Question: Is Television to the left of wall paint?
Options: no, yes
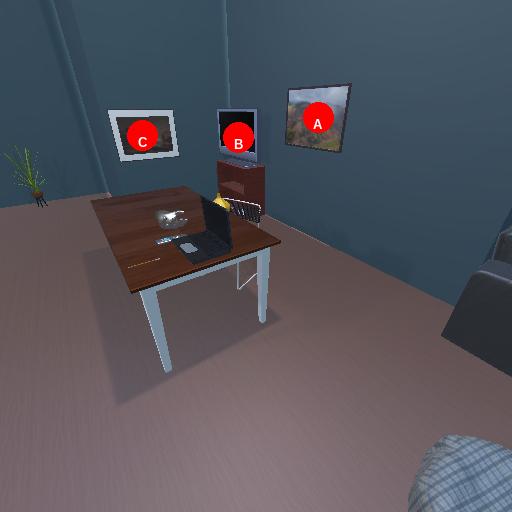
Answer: no